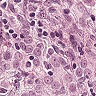
Metastatic tissue present: yes